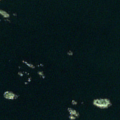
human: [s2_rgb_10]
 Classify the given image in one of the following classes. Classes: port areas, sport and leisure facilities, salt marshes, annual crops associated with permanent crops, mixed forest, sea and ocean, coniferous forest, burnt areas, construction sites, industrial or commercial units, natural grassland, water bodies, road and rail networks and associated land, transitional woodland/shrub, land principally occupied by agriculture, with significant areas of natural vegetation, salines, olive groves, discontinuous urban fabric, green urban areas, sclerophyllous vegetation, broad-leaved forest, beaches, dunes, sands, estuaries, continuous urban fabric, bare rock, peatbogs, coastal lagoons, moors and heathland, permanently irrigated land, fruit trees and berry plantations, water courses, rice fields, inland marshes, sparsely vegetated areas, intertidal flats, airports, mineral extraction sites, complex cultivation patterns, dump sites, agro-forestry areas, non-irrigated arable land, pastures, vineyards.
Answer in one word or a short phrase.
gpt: sea and ocean